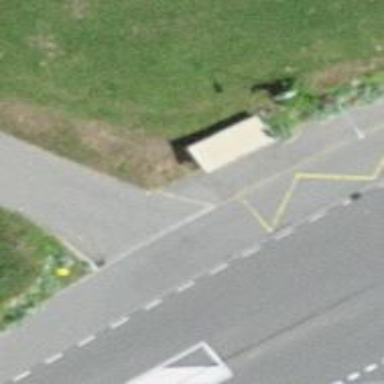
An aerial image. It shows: Bus stop with shelter. It is platform for public transport.